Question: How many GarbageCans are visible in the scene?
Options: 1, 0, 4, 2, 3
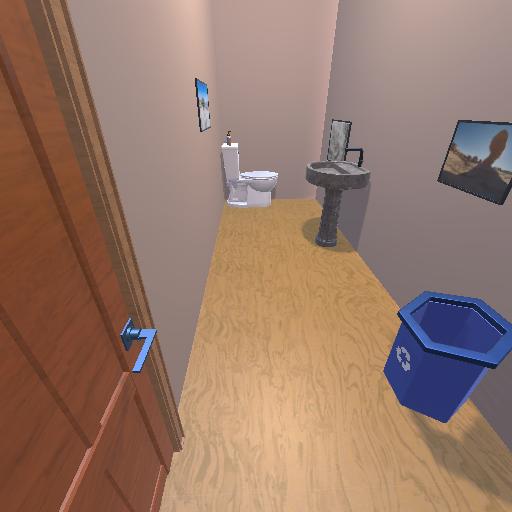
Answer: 1